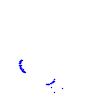
Particle: proton